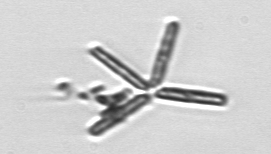
Label: Thalassionema